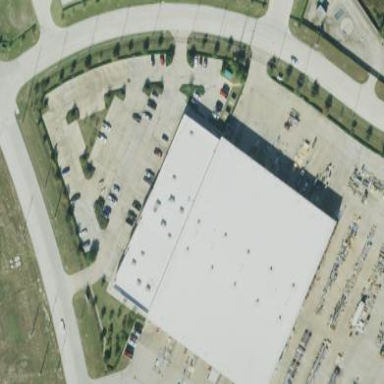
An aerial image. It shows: Building.